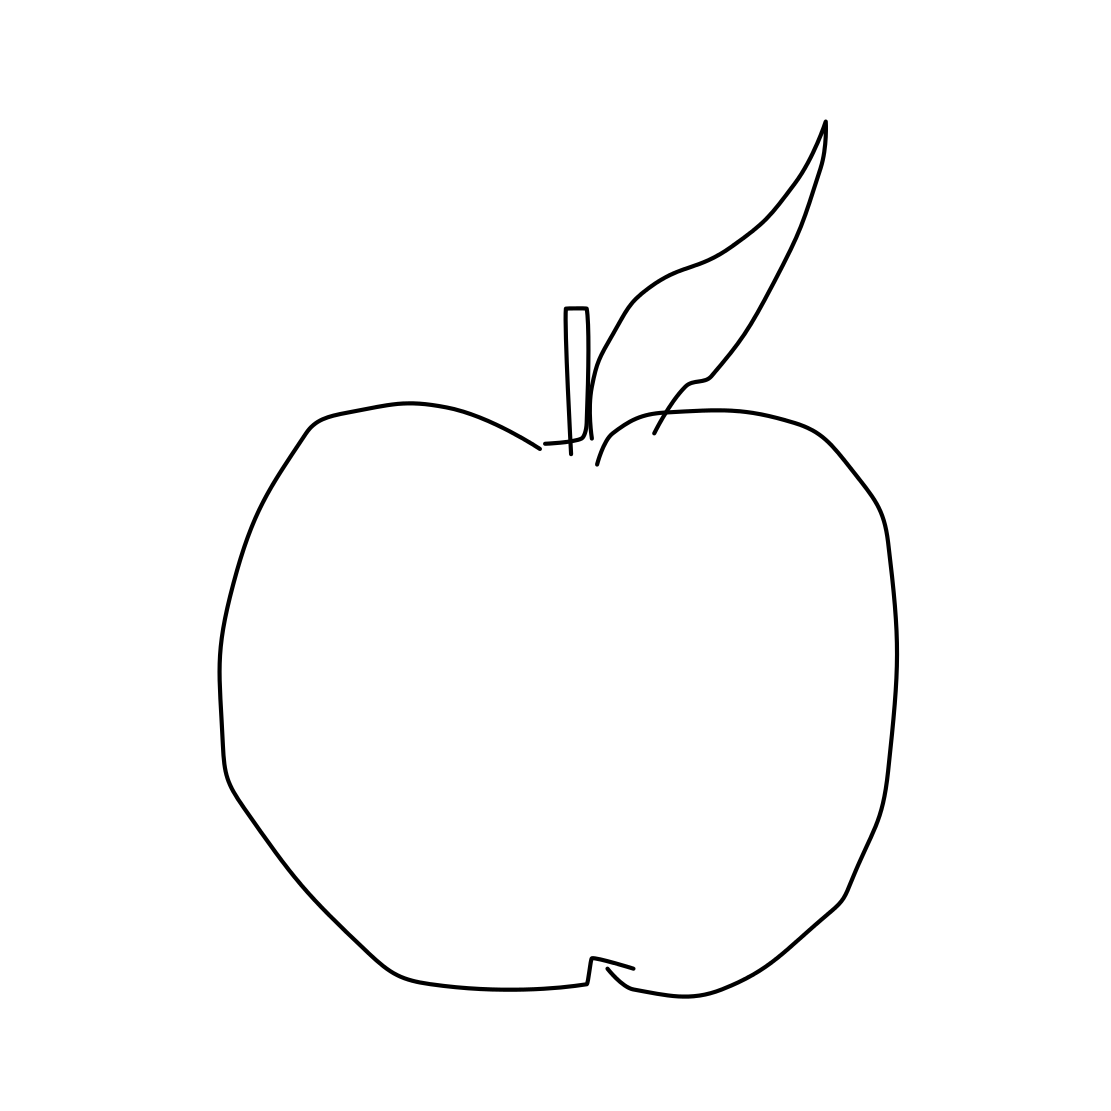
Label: apple